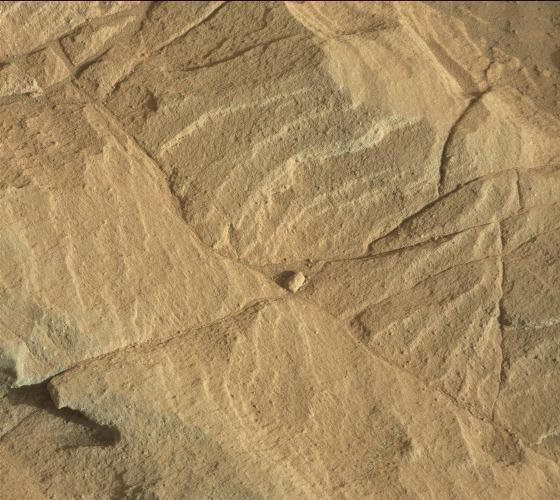
Terrain classes present: Bedrock, Gravel / Sand / Soil, Rock, Shadow